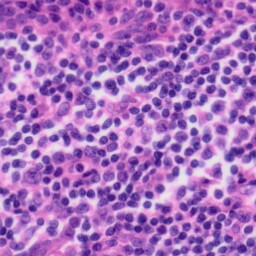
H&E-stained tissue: Tonsil